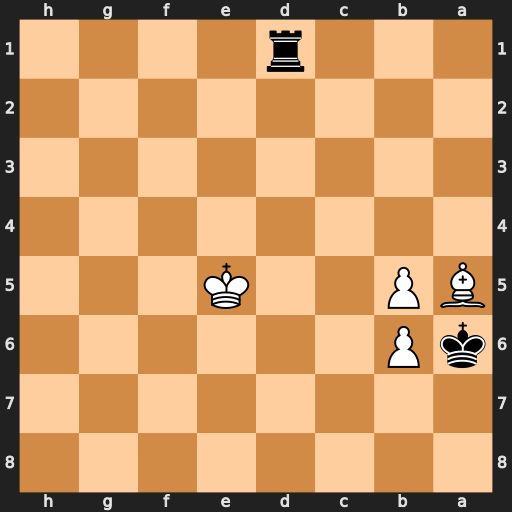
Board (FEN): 8/8/kP6/BP2K3/8/8/8/3r4
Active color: b
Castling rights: -
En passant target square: -
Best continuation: Kxa5 b7 Rd8